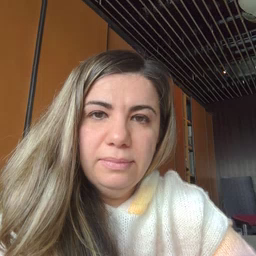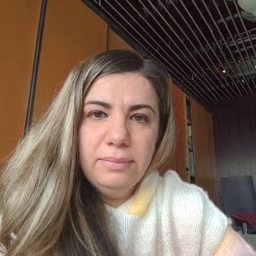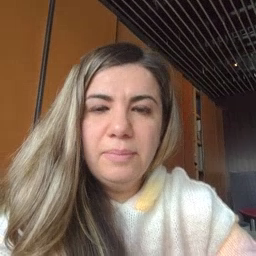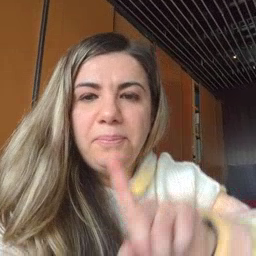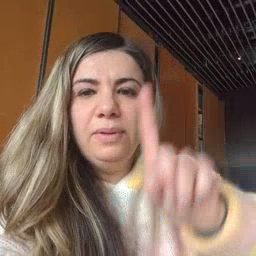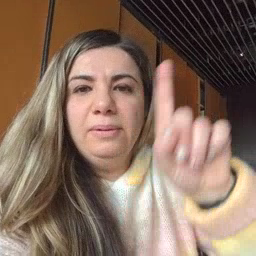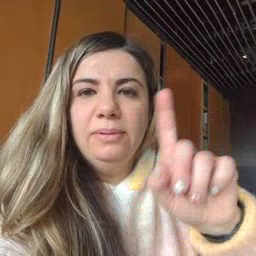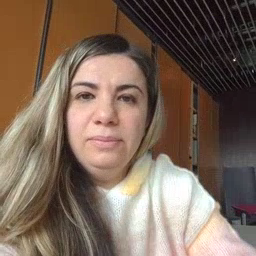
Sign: stairs